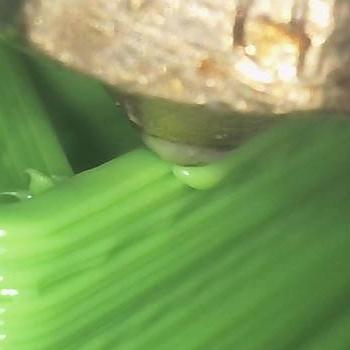
Flow rate: 224%